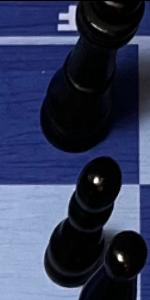
Label: Pawn_Black